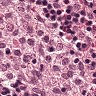
Metastatic tissue present: no